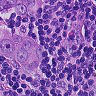
Metastatic tissue present: yes